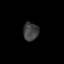
Tissue: skin
Cell type: Others
Senescence score: 0.6761
Nuclear area (px): 272
Mean DAPI intensity: 63.007